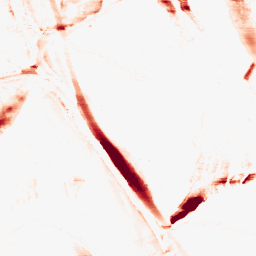
Category: morphological
Decomposition family: morphological_ellipse
Decomposition parameters: operation: opening
width: 5
height: 30
Upsampling method: cubic_catmull_rom
Upsampling parameters: scale: 4
Upsampling scale: 4